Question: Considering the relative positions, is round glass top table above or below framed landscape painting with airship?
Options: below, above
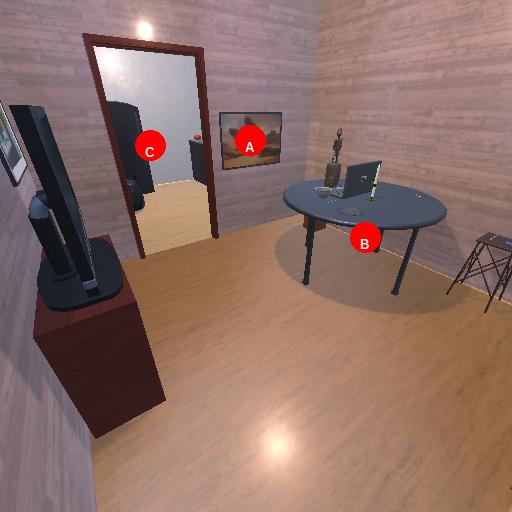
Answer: below